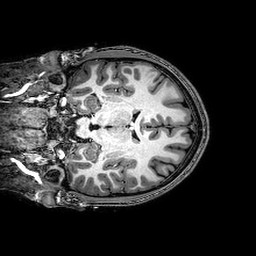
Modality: T1w
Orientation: coronal
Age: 22
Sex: male
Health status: healthy
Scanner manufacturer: philips
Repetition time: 0.00818 s
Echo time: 0.00375 s